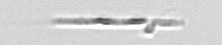
Label: Leptocylindrus